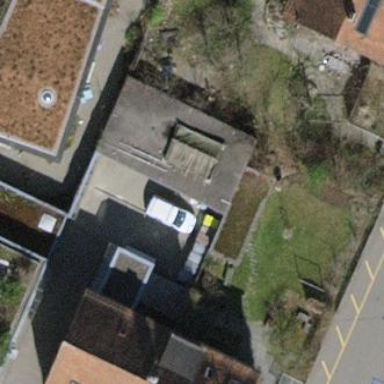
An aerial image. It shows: Group of garages.